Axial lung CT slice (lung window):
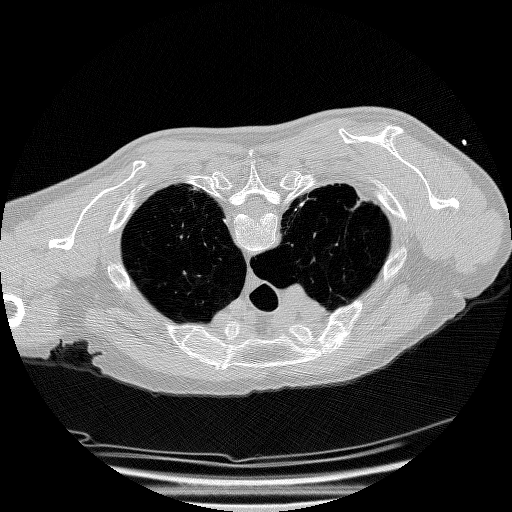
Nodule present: no